Question: I used to code my android apps in Xamarin studio where you have nothing more than resources files, class files and activity classes. (In the solution explorer)
Now I switched to Android studio and I can barely find the stuff I am looking for. I mean there are so many different things on my project explorer it's a real mess.
I'm sure all these options are very useful but I prefer a clean interface and to look for these options when I need them.
Is there a way in Android studio to see only the mandatory files like I would in Xamarin ?
My current view :
>
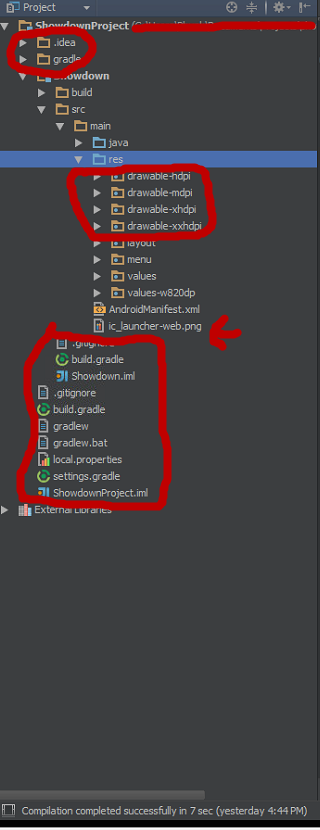
Answer: You can choose different filtering for the view by using the popup in the view's title bar:

which will hide some of the project-level build files and such. However, you're still going to see a number of resource folders; as others have commented, this comes with the territory when doing native Android development. You can start reading about how the resource system works by looking <URL>.